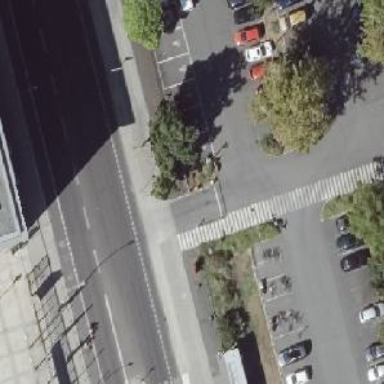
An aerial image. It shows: Asphalt parking aisle road.